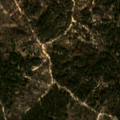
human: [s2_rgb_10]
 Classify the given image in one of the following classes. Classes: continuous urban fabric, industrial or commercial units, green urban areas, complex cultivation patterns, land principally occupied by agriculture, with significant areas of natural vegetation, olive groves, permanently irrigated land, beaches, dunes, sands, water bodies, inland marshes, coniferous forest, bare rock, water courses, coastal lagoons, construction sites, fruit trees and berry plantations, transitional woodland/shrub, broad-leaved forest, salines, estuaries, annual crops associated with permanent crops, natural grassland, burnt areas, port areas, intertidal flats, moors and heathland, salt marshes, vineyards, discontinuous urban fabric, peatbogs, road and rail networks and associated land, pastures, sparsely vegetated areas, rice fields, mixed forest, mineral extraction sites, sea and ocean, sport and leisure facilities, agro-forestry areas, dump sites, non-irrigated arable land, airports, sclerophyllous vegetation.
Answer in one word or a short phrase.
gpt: complex cultivation patterns, agro-forestry areas, mixed forest, transitional woodland/shrub